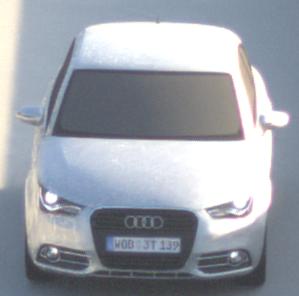
Make: Audi
Model: A1 Sportback 1.2 TFSI
Detailed model: A1 (8X) Sportback
Model produced from: 2012/03
Model produced until: 2014/11
Doors: 5
Color: white
Road condition: dry road
Daytime: sunrise or sunset
Contrast: medium contrast